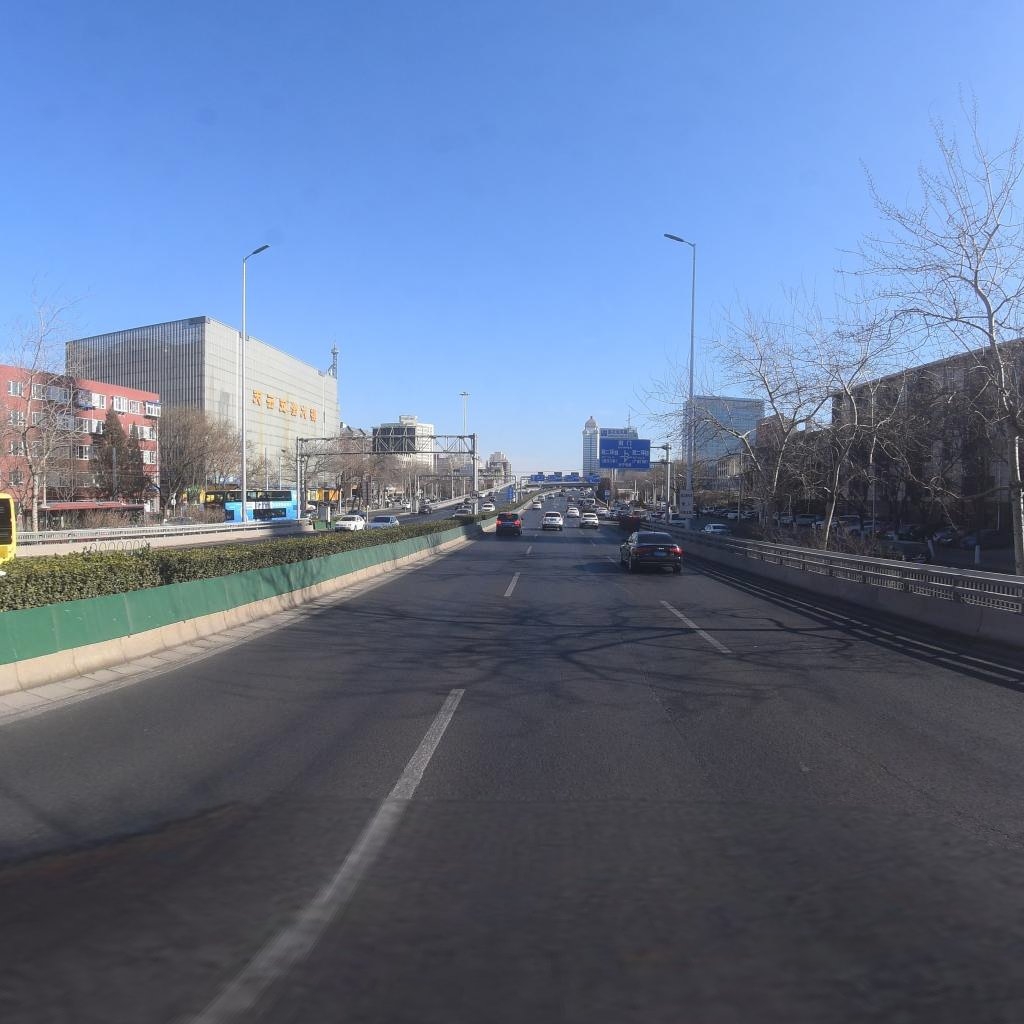
Region: Xicheng
Road damage annotations: longitudinal crack, longitudinal crack